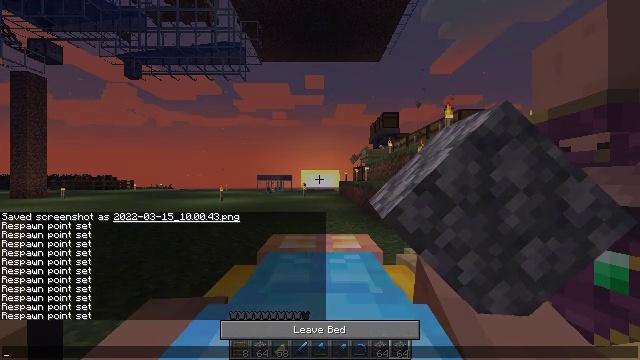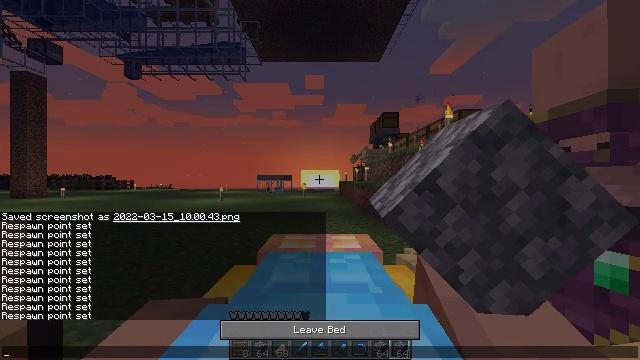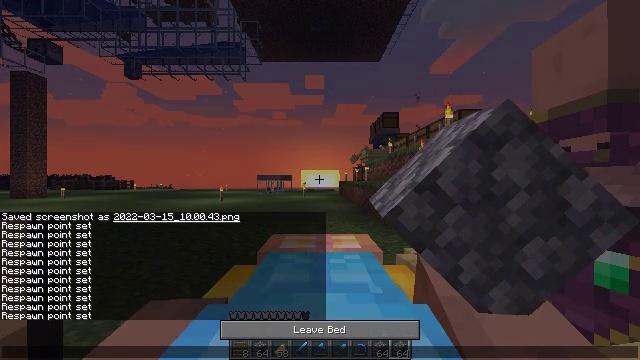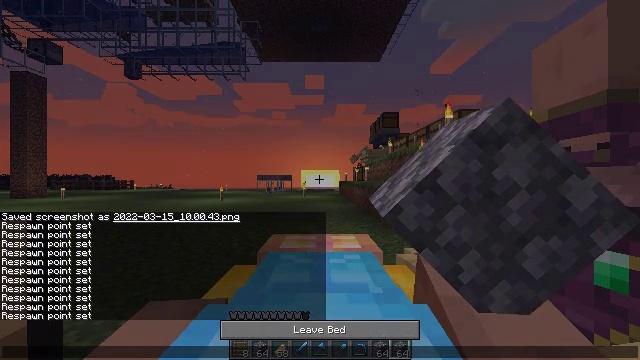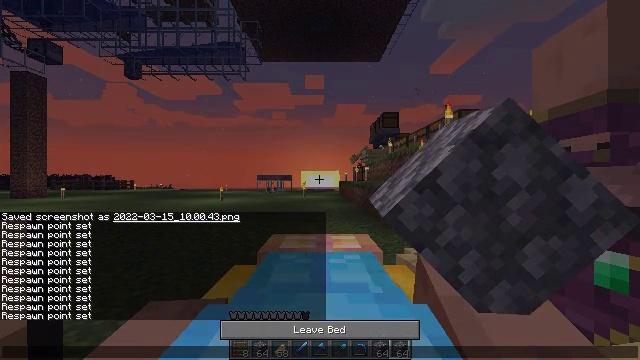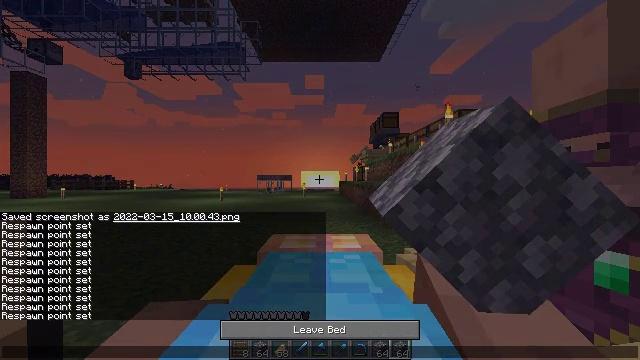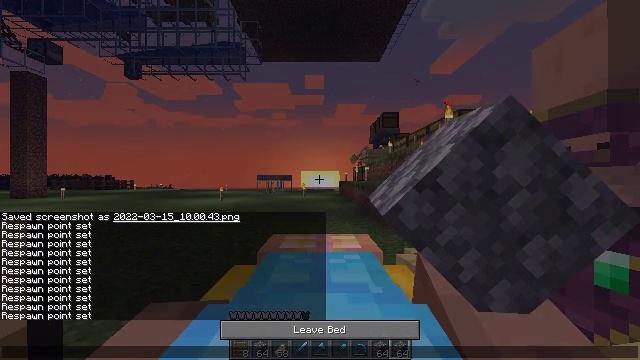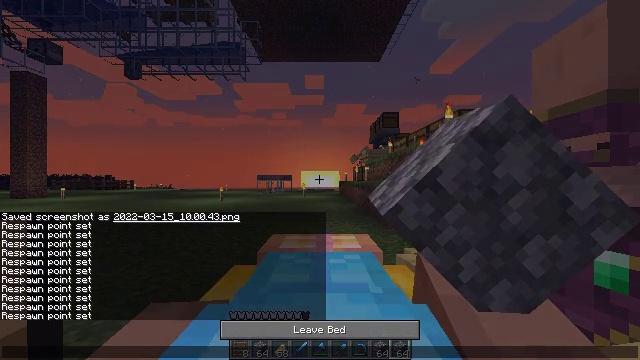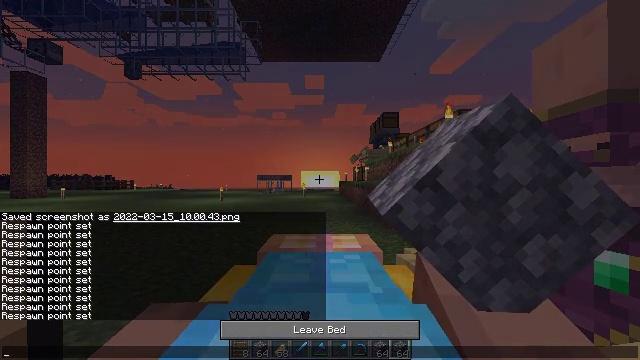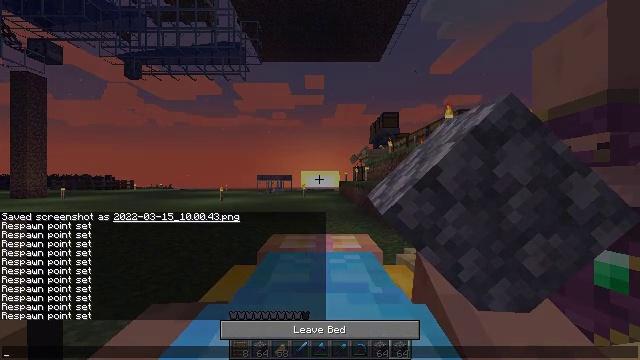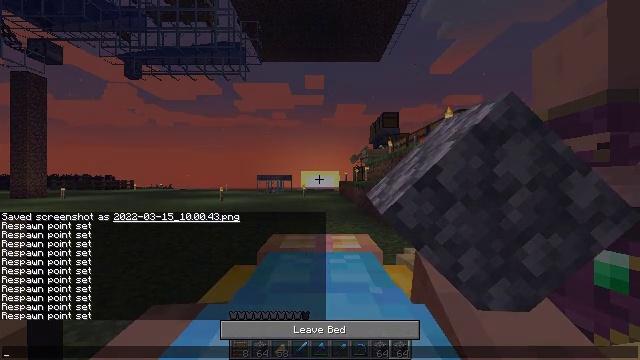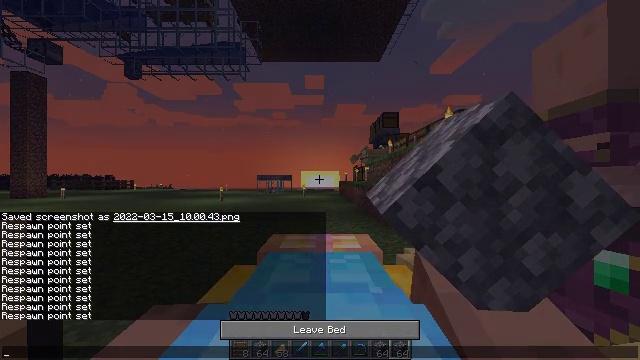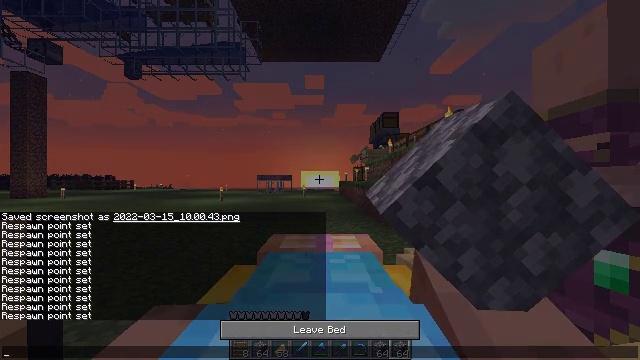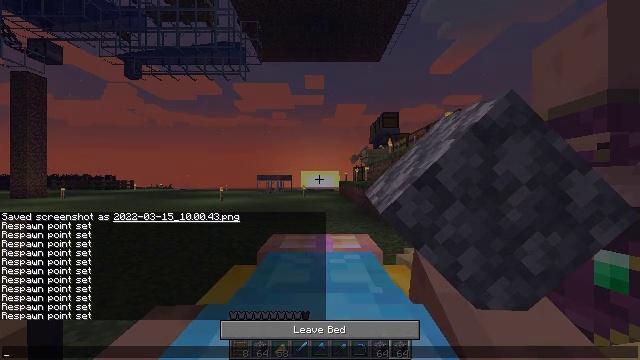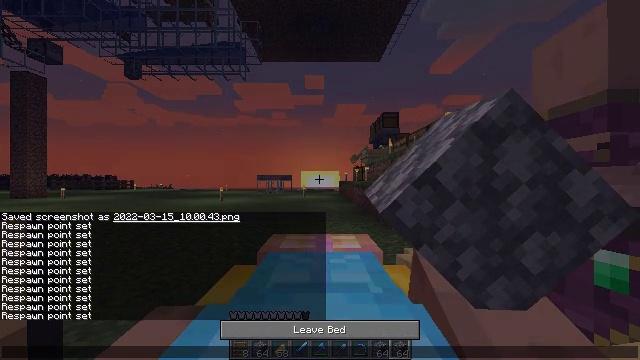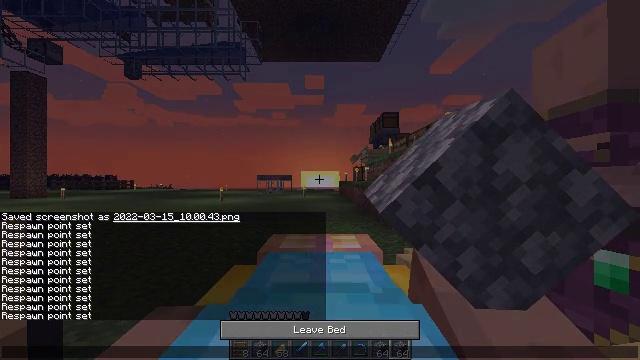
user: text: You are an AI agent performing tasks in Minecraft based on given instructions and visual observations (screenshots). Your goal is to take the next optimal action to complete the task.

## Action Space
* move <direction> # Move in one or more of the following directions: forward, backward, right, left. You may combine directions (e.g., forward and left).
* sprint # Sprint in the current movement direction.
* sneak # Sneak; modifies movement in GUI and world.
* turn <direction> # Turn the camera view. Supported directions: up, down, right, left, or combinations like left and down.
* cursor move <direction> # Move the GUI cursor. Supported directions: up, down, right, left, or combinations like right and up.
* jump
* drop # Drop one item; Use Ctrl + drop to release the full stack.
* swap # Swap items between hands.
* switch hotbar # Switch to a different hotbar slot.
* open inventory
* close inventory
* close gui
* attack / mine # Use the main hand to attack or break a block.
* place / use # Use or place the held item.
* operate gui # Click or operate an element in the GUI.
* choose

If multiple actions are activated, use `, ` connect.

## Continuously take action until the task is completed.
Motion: motion action
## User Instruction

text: Make a diamond hoe with sticks and diamonds.
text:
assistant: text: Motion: no_op
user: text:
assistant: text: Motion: no_op
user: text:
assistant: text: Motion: no_op
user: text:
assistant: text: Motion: no_op
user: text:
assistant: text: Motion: no_op
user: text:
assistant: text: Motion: no_op
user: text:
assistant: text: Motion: no_op
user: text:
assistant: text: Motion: no_op
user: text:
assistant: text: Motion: no_op
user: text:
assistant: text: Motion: no_op
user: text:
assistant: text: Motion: no_op
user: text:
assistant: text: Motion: no_op
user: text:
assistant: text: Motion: no_op
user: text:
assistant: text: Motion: no_op
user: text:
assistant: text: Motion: no_op
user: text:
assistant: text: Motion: no_op
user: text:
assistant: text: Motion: no_op
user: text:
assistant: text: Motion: no_op
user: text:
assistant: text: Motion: no_op
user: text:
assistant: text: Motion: no_op
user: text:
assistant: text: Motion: no_op
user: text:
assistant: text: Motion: no_op
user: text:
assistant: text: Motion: no_op
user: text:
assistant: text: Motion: no_op
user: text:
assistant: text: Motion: no_op
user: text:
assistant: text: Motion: no_op
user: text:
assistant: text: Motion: no_op
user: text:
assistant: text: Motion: no_op
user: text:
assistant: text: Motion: no_op
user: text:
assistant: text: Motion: no_op